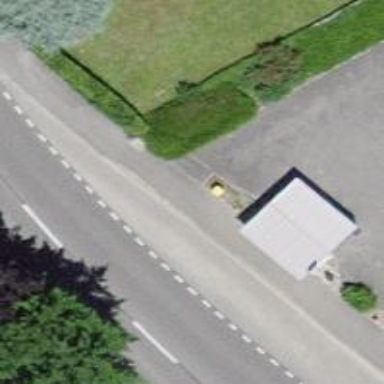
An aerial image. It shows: Bus stop with sheltered platform for public transport.